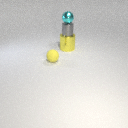
small yellow rubber sphere in front of large yellow metal cylinder